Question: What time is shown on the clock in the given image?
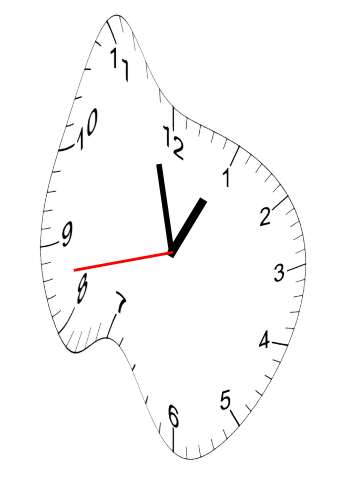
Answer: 12:57:43